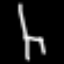
Label: chair